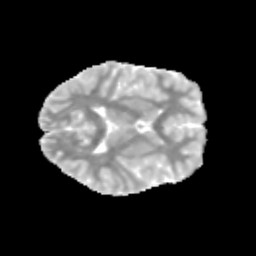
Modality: MD
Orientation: axial
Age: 11
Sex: male
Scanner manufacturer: siemens
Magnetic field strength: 3 T
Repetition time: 3.8 s
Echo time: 0.07 s